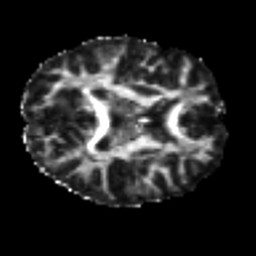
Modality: FA
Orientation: axial
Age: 26
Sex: female
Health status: healthy
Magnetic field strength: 3 T
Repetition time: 8.4 s
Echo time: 0.0926 s